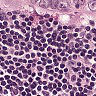
Metastatic tissue present: yes